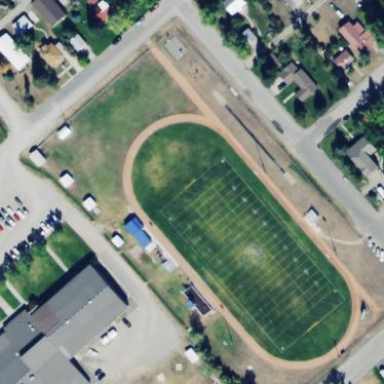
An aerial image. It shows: American football pitch.